Field crop: maize
Growth stage: 2
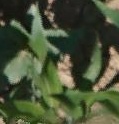
Species: maize